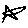
Label: star